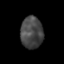
Tissue: lung
Cell type: Epithelial cells
Senescence score: 0.2362
Nuclear area (px): 693
Mean DAPI intensity: 70.495